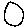
Label: circle